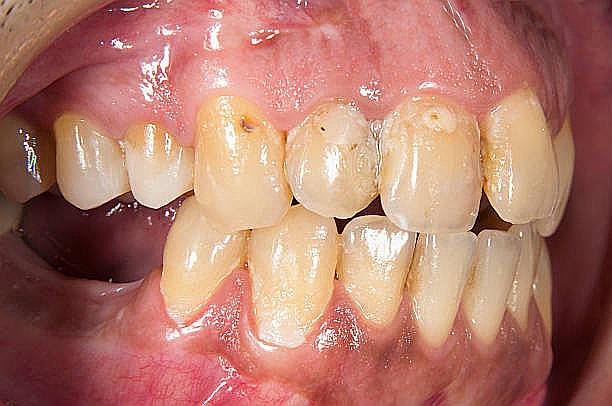
Condition: Calculus